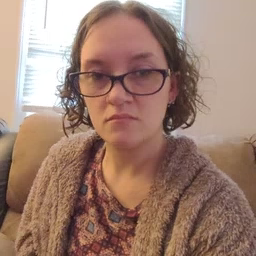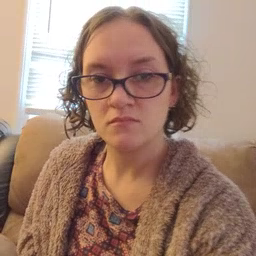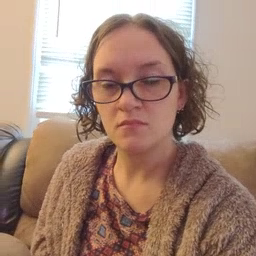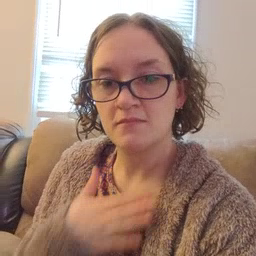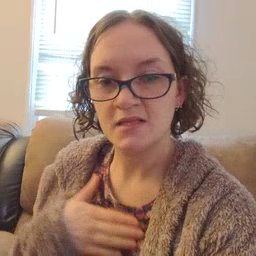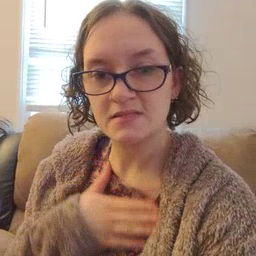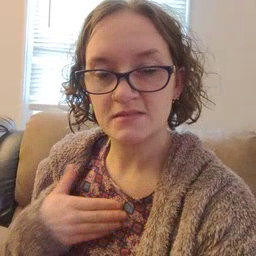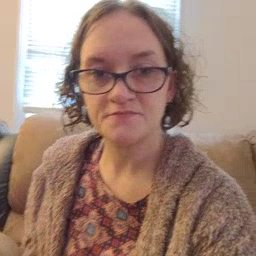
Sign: please